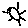
Label: sun